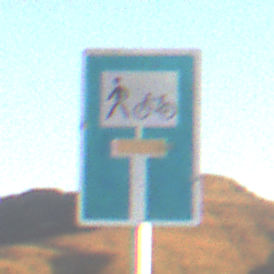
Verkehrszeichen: SackgasseRadverkehrFussgaengerDurchlaessig
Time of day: SunriseSunset
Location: Outdoor (Nature)
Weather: Clear
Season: NotSpecified
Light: Natural